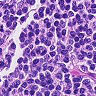
Metastatic tissue present: no